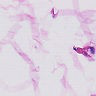
Metastatic tissue present: no